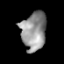
Tissue: prostate
Cell type: Fibroblasts
Senescence score: 0.7805
Nuclear area (px): 937
Mean DAPI intensity: 146.767